Question: What are some ways that these two databases can [INSERT INTO] Between each other or use commands or display the data in the table of the two databases ?
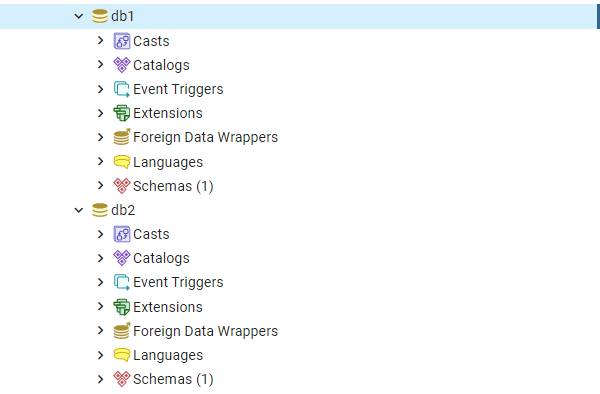
Answer: ### Not directly, but there are ways...
What you're asking about is called "cross database queries".
Each database in PostgreSQL has its own system tables and ways of keeping itself organized. Queries between two databases can break this, even for databases hosted by the same database server.
But there are ways to achieve what you want
### Single database, multiple schemas
Instead of two databases, you can run one database with two schemas. The keeps the tables, views, etc separated and easier to maintain, and allows queries between the two. It also allows security and data isolation for users who are only allowed to access one of the schemas.
You're actually already using a schema in PostgreSQL called "public"; adding more schemas simply extends this.
See <URL>.
### Foreign Data Wrappers
Foreign Data Wrappers (fdw) allow you to "link" a schema (or just tables, if you prefer) in another database. See <URL> seems like a pretty clear blog post on the subject.
Note that Foreign Data Wrappers will allow you to link to other databases than just PostgreSQL e.g. Oracle, SQL Server, MySQL, and lots more. See <URL>.